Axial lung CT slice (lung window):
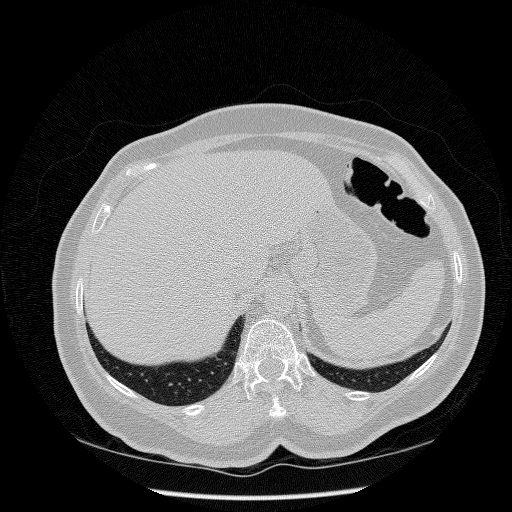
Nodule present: no